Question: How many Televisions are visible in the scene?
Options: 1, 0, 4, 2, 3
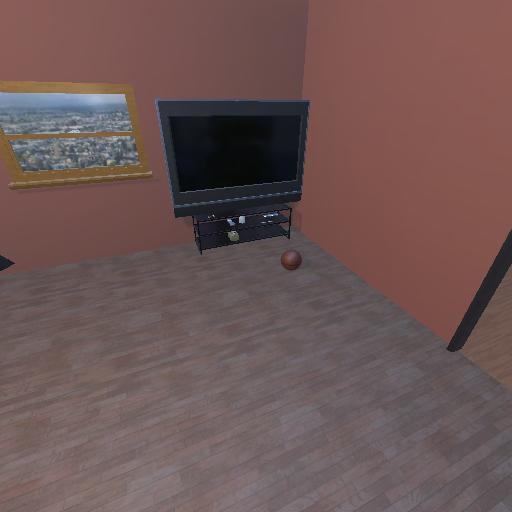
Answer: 1